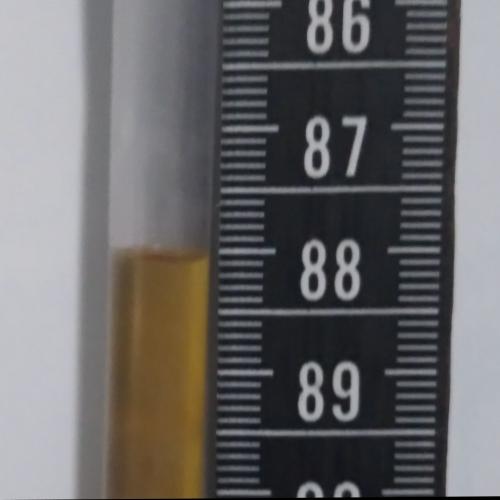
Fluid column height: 88.0 cm